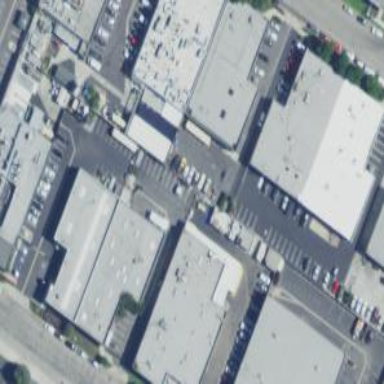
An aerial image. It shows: Warehouse.